RGB frame:
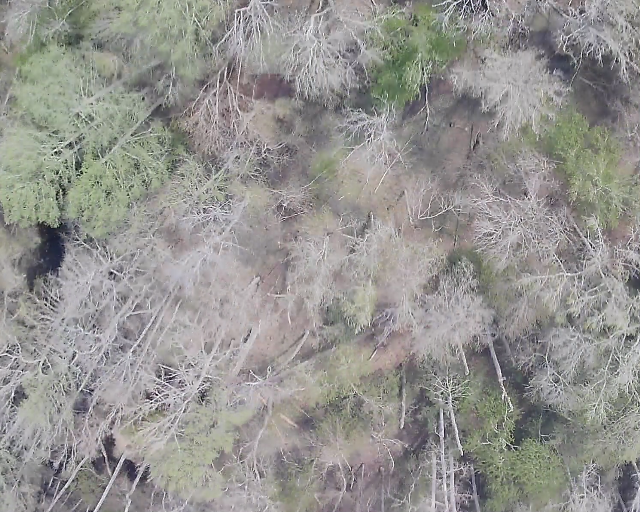
Thermal frame:
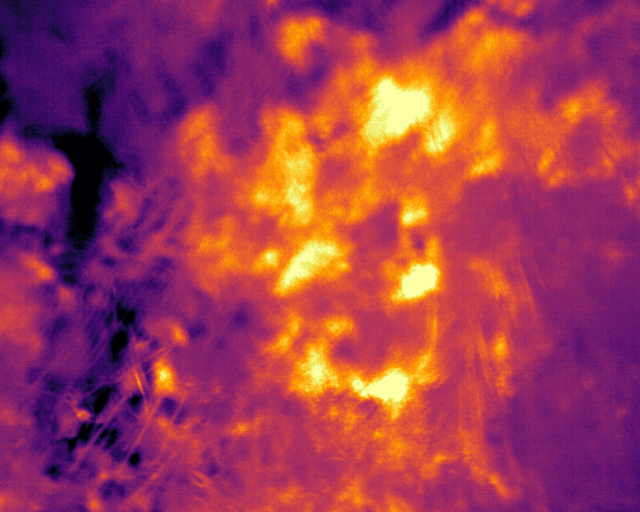
Captured: 2026-02-26 03:45:28
Pixels at or above 80 °C: 0 (fraction of frame: 0)